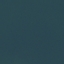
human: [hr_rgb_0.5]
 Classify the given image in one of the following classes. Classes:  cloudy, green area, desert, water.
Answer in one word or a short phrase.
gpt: water